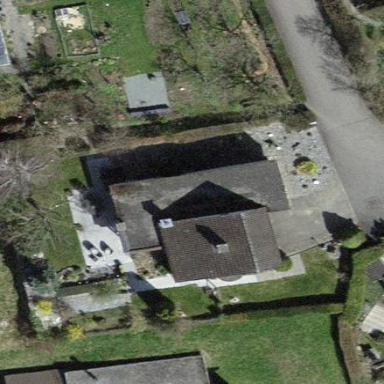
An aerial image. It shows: Building with tile roof.